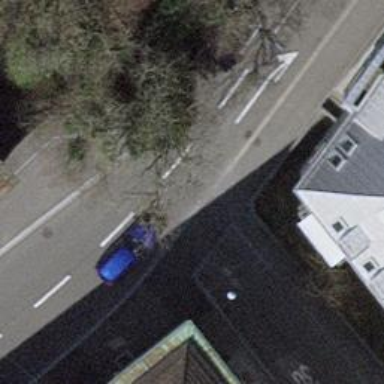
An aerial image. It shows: Unmarked crossing with traffic calming table.